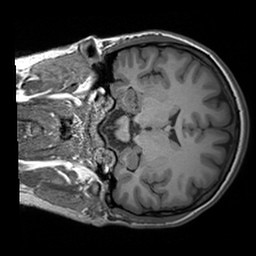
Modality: T1w
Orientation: coronal
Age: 23
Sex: male
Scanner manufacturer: siemens
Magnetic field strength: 3 T
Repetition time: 1.6 s
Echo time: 0.00236 s